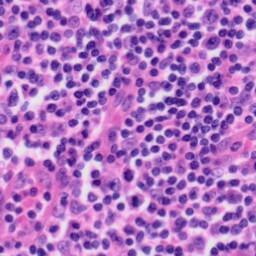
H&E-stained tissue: Tonsil